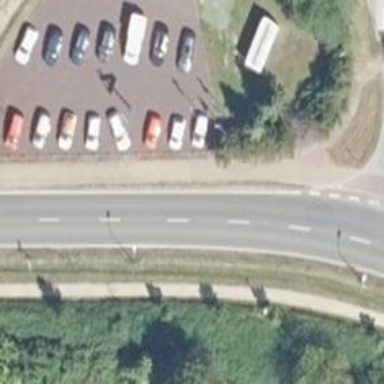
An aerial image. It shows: Secondary road with asphalt surface. There are sidewalks on both sides and cycle track on the right.